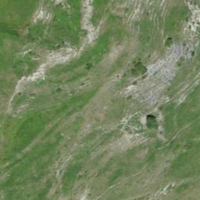
EUNIS habitat code: 26
Species observed at this site:
Cruciata laevipes